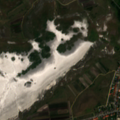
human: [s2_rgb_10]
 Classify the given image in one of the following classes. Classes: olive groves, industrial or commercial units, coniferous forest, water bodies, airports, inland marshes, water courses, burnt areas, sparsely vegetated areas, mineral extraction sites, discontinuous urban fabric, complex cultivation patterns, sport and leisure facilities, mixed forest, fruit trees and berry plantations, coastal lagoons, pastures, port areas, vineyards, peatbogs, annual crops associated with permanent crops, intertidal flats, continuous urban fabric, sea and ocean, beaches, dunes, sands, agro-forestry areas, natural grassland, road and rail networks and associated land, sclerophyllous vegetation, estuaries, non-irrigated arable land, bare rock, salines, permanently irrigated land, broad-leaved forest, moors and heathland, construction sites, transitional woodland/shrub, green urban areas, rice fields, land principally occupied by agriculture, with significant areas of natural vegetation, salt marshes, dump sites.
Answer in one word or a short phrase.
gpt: discontinuous urban fabric, complex cultivation patterns, inland marshes, water bodies